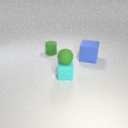
small green rubber sphere above small cyan rubber cube